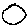
Label: circle